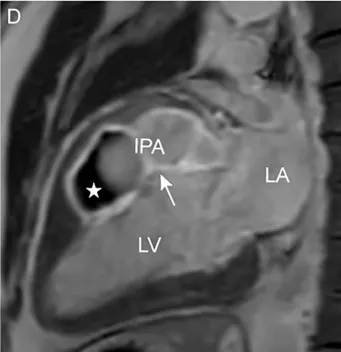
(C,D) CMR LGE images showing the high signal intensity of the IPA with a distal low signal intensity ( ), and a linear high signal intensity (white arrow) of the IPA wall and partitions. LCS, left coronary sinus.
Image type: radiology (mri)